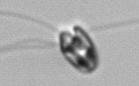
Label: flagellate_morphotype1